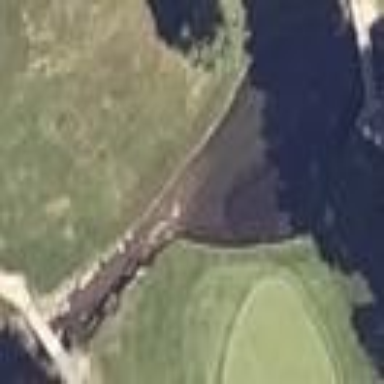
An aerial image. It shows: Scenic view of water hazard on golf course. The natural water feature adds beauty to the landscape.